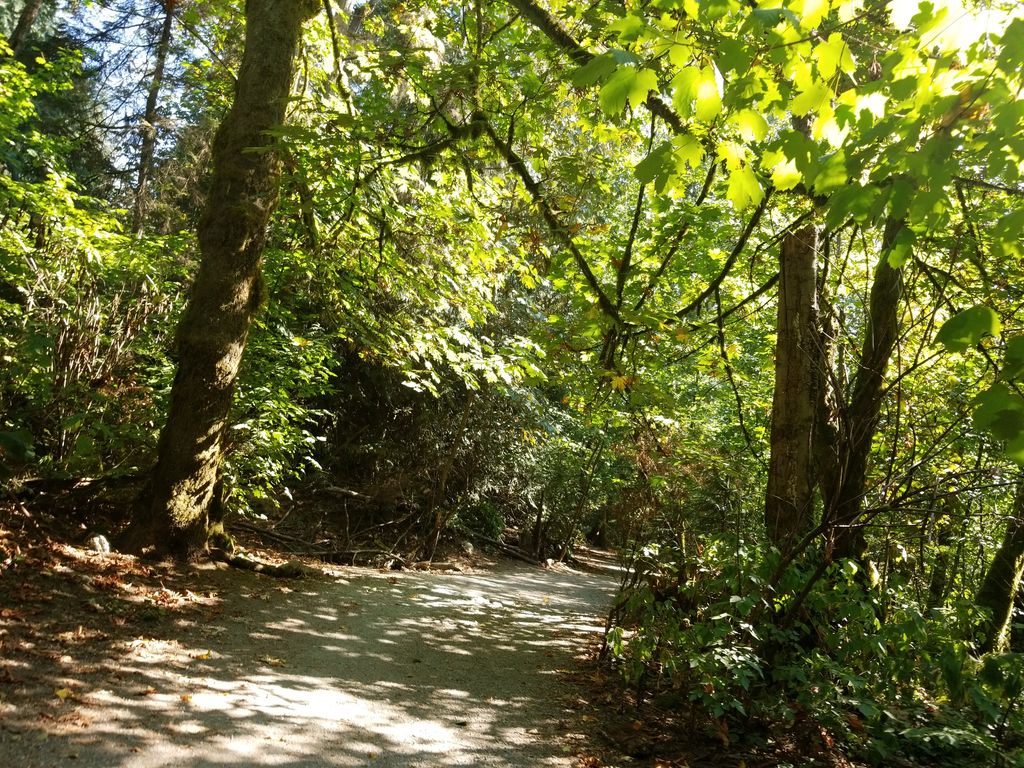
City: vancouver